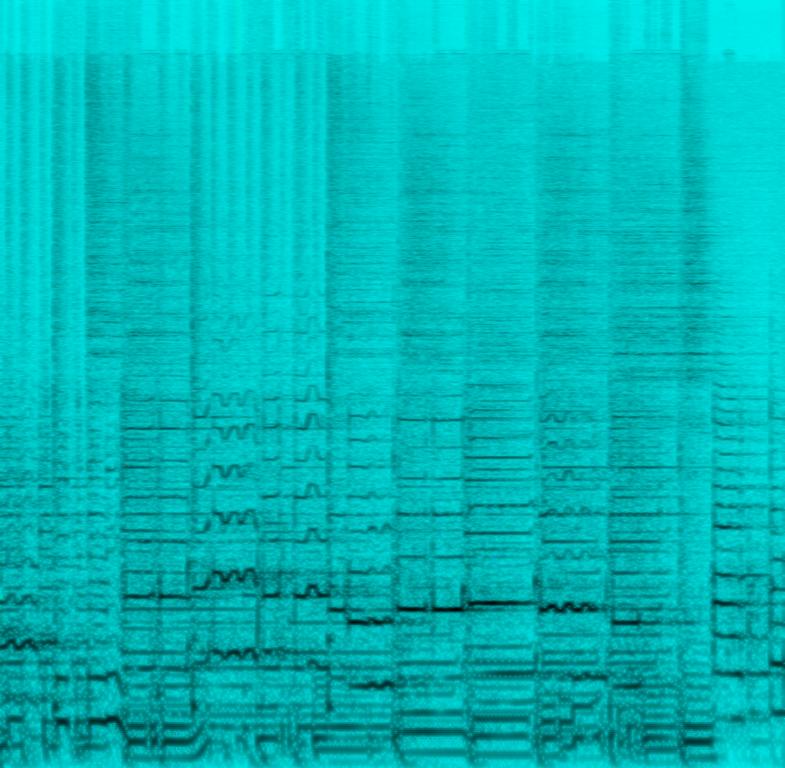
This is the live performance of a blues rock piece. There is an electric guitar playing the melody with a bass guitar playing in the background. The acoustic drums are playing a rock beat. There is a groovy atmosphere to this piece. It could be playing in the background of a rock bar.